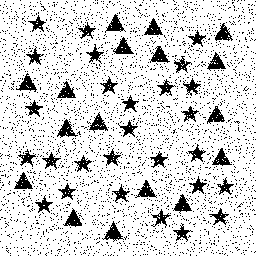
Squares: 0
Triangles: 17
Stars: 27
Total shapes: 44